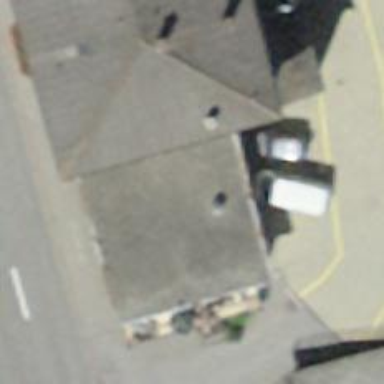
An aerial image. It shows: Bar.